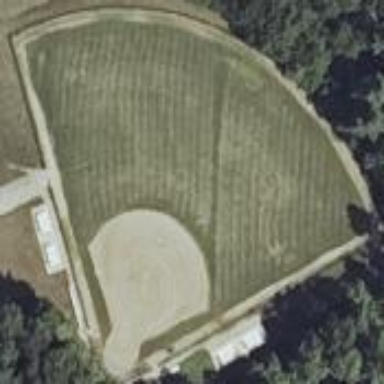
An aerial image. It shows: Grass pitch designated for baseball or softball sports.